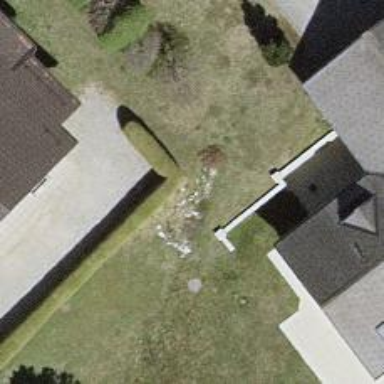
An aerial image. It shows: Hedge barrier.